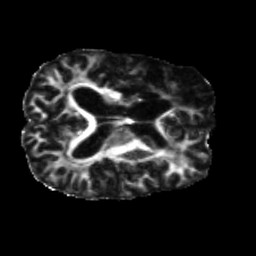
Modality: FA
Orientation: axial
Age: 56
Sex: male
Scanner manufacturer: siemens
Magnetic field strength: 3 T
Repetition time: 5.25 s
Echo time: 0.08 s